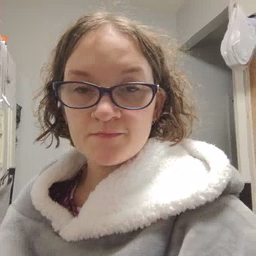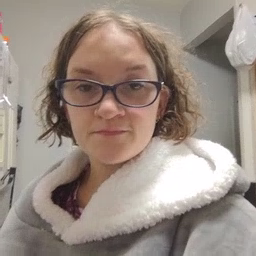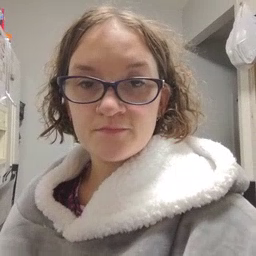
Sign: mouse